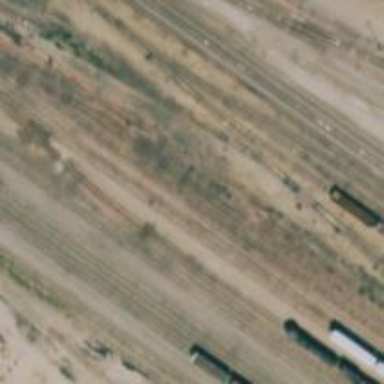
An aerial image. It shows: Railway siding for service.